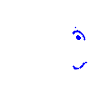
Particle: electron